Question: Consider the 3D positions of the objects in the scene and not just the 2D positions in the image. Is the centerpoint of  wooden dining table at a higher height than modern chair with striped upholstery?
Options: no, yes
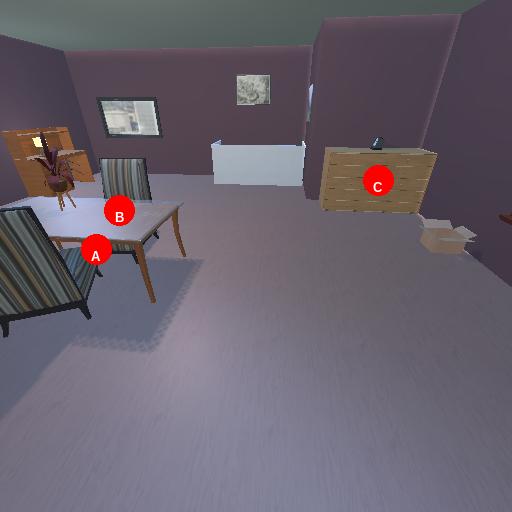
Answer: no